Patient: sex F, age 71
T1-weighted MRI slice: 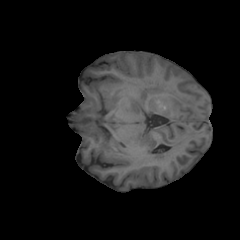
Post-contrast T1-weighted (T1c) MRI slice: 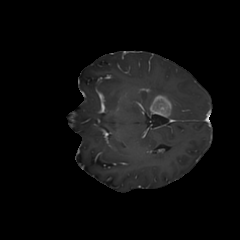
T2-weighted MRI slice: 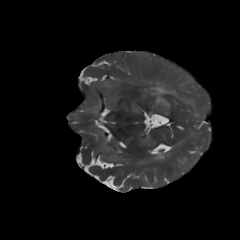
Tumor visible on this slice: yes
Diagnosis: Glioblastoma, IDH-wildtype
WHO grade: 4